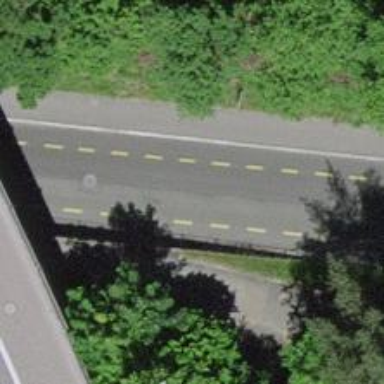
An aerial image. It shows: Tertiary road with advisory cycle lane.